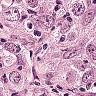
Metastatic tissue present: yes